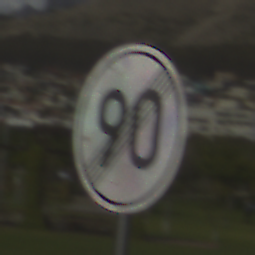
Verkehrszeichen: EndeGeschwindigkeit90
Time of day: MorningAfternoon
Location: Outdoor (Suburban)
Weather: PartlyCloudy
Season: NotSpecified
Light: Natural